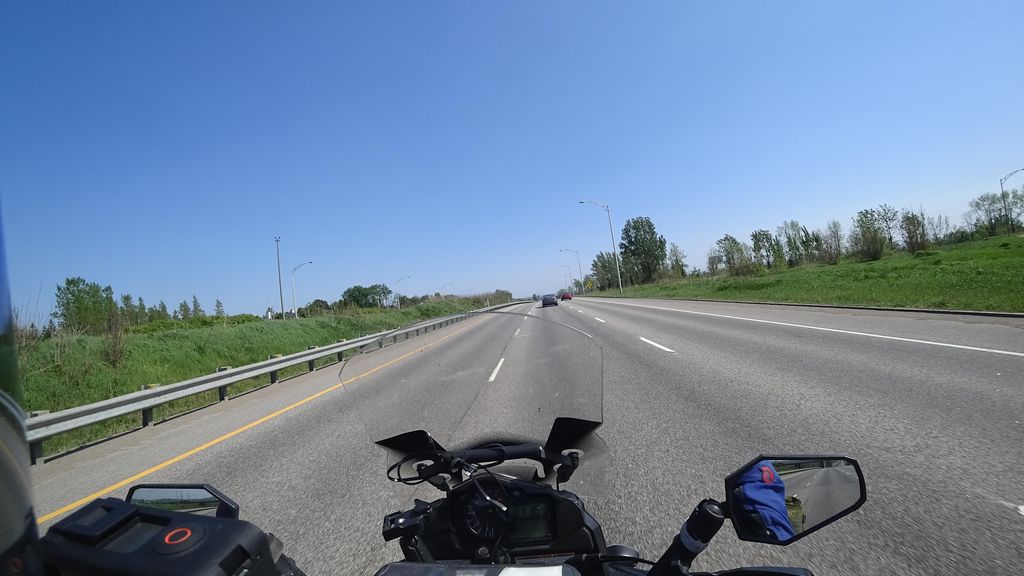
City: quebec_city